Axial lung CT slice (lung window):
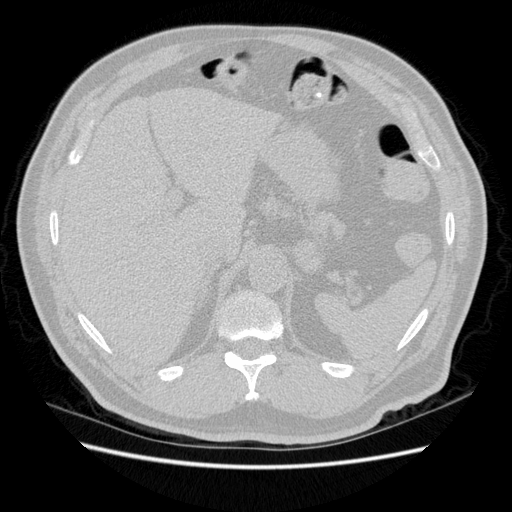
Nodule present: no